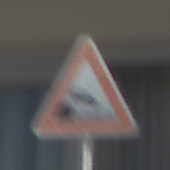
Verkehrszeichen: Ufer
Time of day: MorningAfternoon
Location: Outdoor (Urban)
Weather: Clear
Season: NotSpecified
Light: Natural